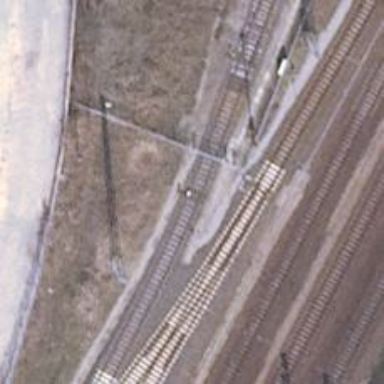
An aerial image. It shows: Wedge used for railway derailment.